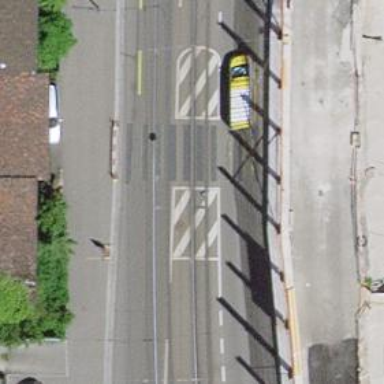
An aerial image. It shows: Crossing for the railway.